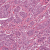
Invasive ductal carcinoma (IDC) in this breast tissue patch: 1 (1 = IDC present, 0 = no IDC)